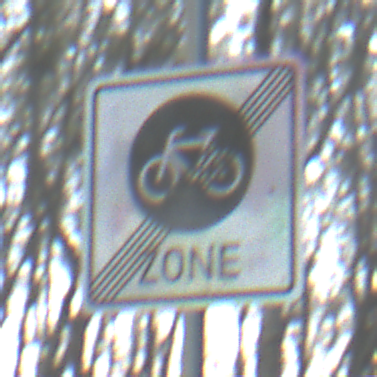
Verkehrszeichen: EndeFahrradzone
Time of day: SunriseSunset
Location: Outdoor (Nature)
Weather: Clear
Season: Winter
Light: Natural